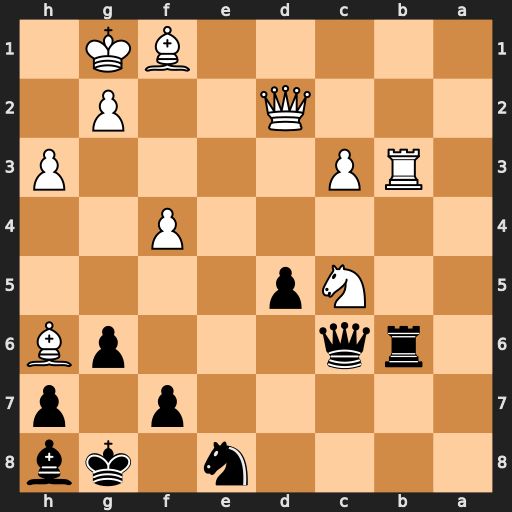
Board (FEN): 4n1kb/5p1p/1rq3pB/2Np4/5P2/1RP4P/3Q2P1/5BK1
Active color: b
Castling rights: -
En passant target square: -
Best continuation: Qxc5+ Qf2 Qxf2+